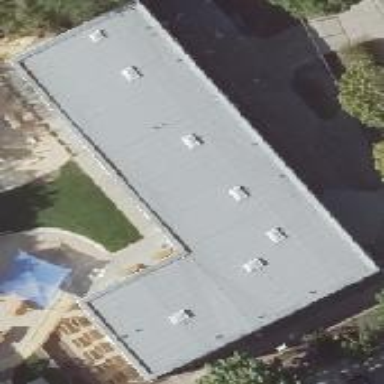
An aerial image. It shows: Kindergarten with flat roof.